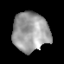
Tissue: lung
Cell type: Endothelial cells
Senescence score: 0.2202
Nuclear area (px): 1384
Mean DAPI intensity: 157.993